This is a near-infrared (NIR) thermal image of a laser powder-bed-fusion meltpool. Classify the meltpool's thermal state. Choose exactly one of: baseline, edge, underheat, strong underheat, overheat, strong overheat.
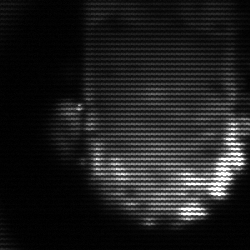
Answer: baseline